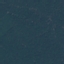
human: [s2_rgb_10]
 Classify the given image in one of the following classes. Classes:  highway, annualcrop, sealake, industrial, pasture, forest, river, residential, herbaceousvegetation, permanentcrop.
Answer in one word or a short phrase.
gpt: Forest